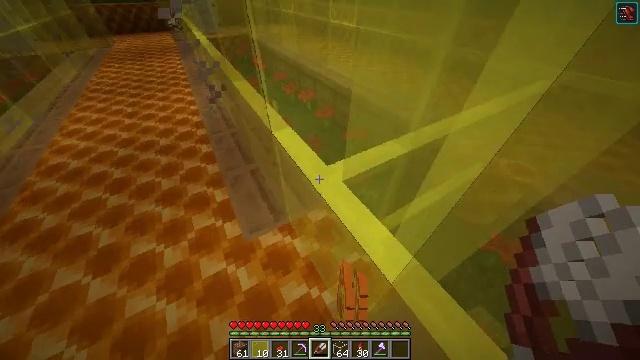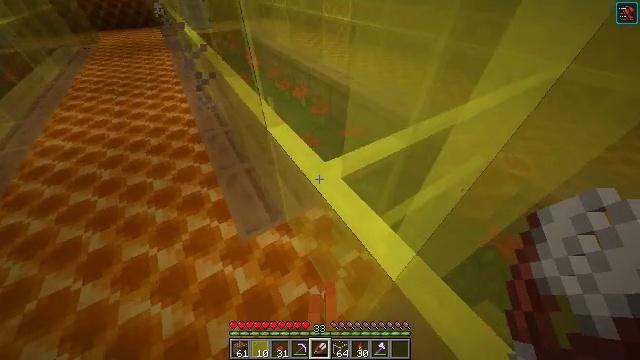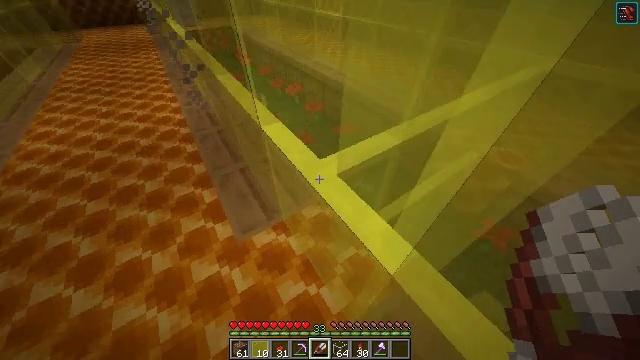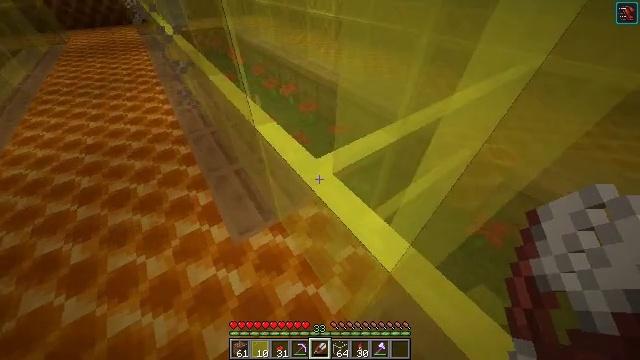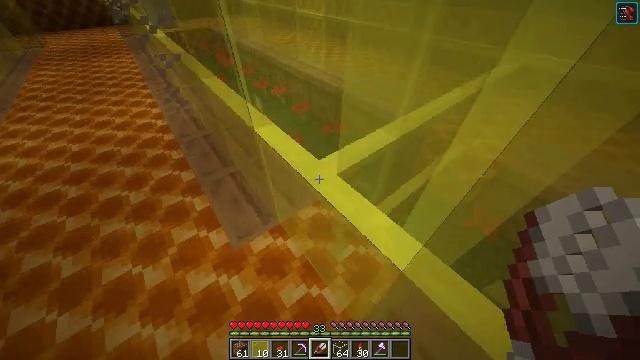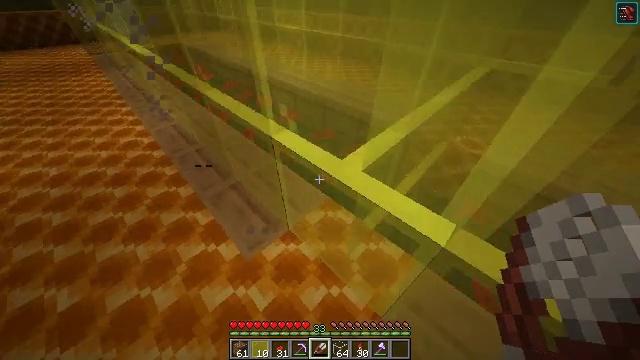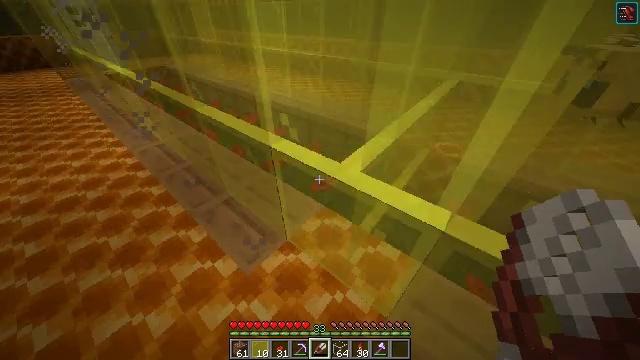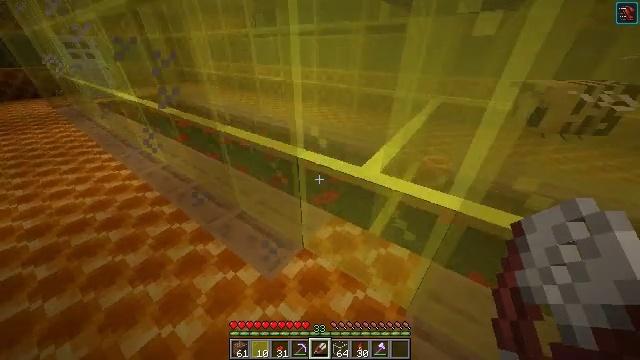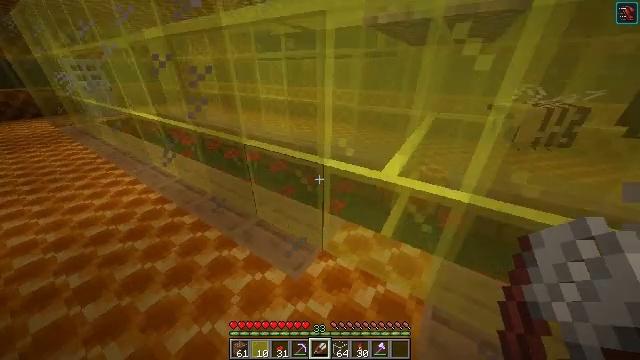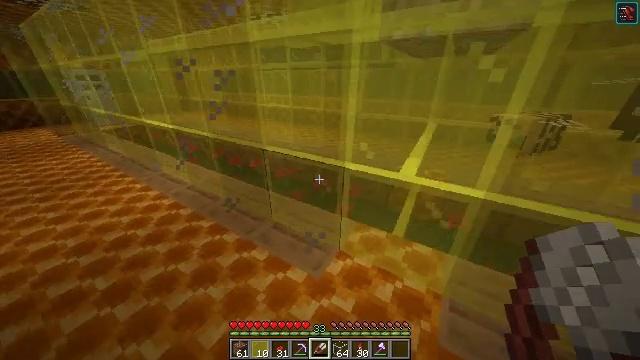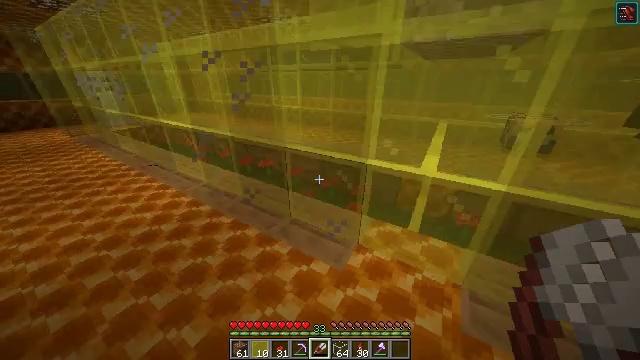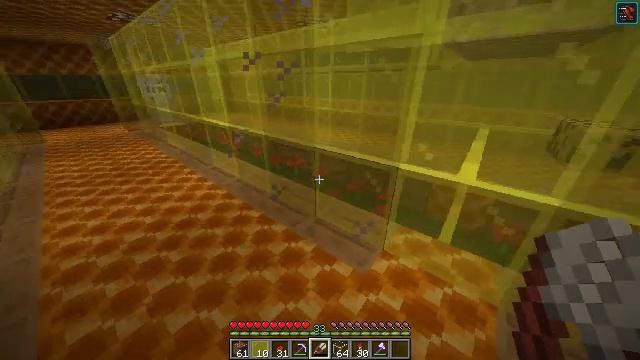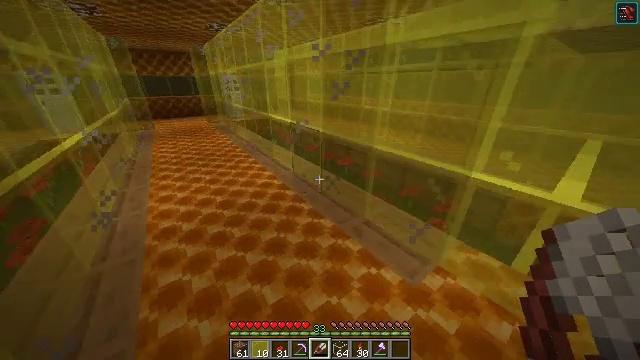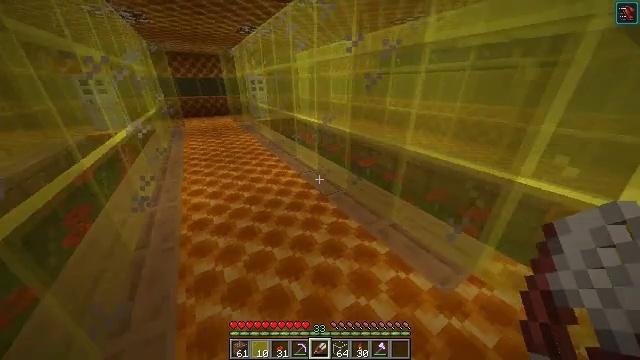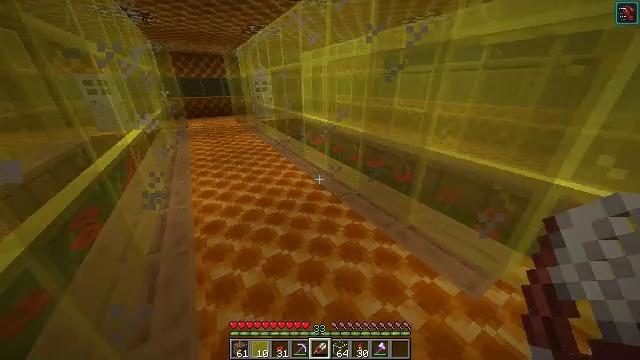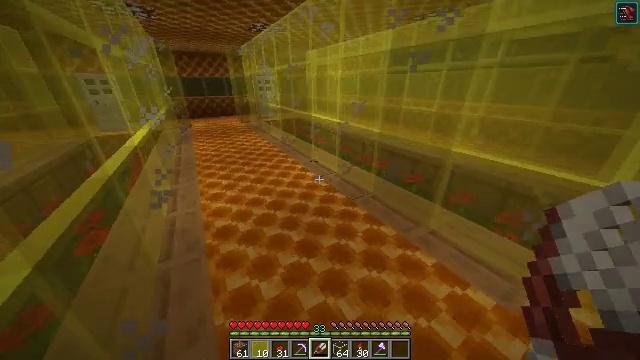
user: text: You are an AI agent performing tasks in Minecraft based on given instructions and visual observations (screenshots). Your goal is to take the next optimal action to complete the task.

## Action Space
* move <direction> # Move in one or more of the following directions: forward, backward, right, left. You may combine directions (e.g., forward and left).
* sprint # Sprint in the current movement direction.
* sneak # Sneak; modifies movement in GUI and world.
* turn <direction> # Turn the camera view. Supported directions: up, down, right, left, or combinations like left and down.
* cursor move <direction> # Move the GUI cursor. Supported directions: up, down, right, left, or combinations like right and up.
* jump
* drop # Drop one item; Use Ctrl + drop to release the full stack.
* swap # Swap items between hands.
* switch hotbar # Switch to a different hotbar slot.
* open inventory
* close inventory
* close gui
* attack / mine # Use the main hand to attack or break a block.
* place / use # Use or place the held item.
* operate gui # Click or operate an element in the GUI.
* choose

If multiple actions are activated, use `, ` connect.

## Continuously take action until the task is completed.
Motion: motion action
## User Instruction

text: Combine 4 honeycombs to form a honeycomb block.
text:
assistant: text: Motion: turn right
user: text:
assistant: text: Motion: turn right
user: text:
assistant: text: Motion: turn right
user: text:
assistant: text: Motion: move left, turn right
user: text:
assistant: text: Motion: move back and move left, turn right and up
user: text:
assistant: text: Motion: move back and move left, turn right and up
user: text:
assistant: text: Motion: move back and move left, turn right and up
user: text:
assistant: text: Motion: move back and move left, turn right and up
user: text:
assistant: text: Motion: move left, turn right and up
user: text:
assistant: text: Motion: no_op
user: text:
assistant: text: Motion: turn left
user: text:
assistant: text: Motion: turn left
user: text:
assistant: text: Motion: move left, turn left
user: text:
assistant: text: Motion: move forward and move left
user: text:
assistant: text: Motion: move forward and move left
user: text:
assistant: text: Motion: move forward and move left
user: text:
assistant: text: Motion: move forward and move left
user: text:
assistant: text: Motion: move forward
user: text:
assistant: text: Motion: no_op
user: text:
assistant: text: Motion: no_op
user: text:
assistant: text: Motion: no_op
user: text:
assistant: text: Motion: open inventory
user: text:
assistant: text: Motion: open inventory
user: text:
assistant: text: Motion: cursor move right and up, open inventory
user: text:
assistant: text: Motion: cursor move right and up
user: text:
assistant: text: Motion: cursor move right
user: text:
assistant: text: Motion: cursor move down
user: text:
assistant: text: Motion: cursor move down
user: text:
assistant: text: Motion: no_op
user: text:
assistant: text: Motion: no_op